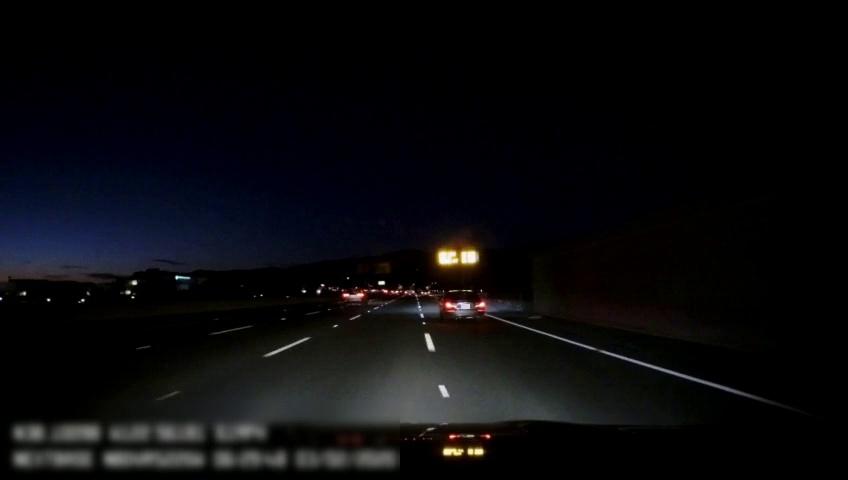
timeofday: Night
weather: Other
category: Drivable Space
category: Vehicles | Car
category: Vehicles | SUV
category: Lanes | Current Lane
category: Lanes | Alternate Lane
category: Lanes | Alternate Lane
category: Lanes | Alternate Lane